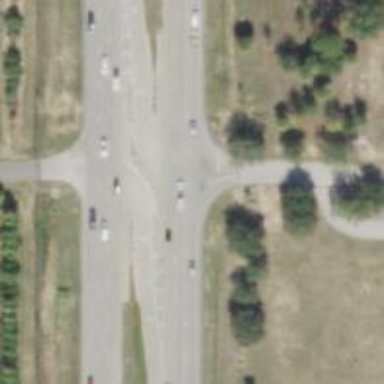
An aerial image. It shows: Trunk link highway.